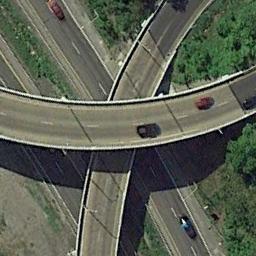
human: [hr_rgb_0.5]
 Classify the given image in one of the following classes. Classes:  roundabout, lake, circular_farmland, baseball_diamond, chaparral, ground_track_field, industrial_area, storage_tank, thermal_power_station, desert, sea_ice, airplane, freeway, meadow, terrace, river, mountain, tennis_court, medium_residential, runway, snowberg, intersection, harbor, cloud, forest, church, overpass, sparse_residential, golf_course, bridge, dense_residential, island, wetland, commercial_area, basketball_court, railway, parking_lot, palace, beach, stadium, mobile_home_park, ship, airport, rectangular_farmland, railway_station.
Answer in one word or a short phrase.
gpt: overpass